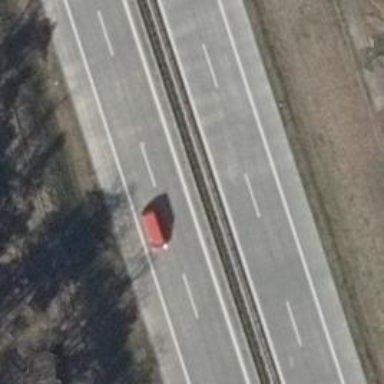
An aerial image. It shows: Motorway with concrete surface.